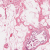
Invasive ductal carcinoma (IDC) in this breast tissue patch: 0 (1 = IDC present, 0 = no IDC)